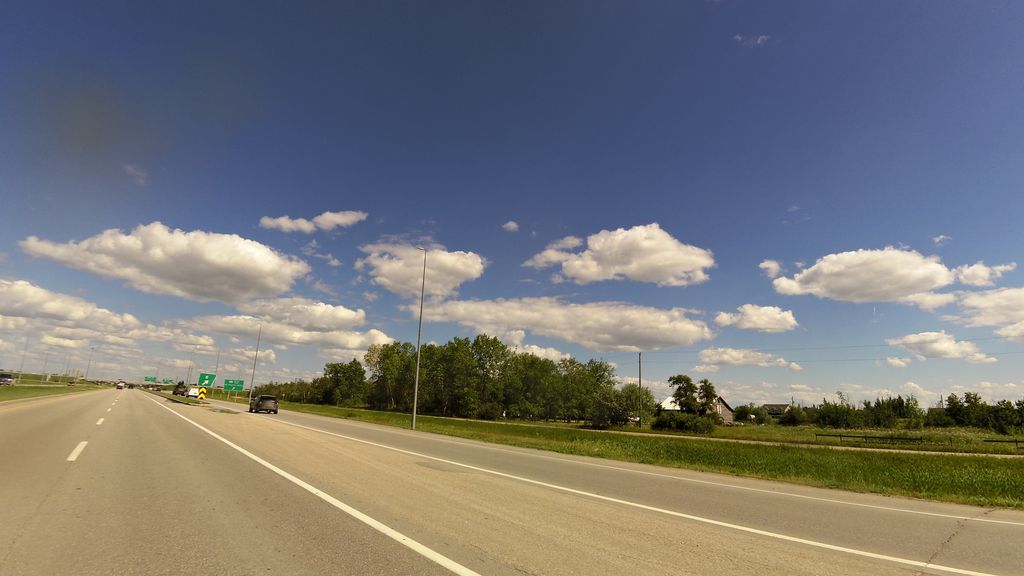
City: winnipeg